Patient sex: F
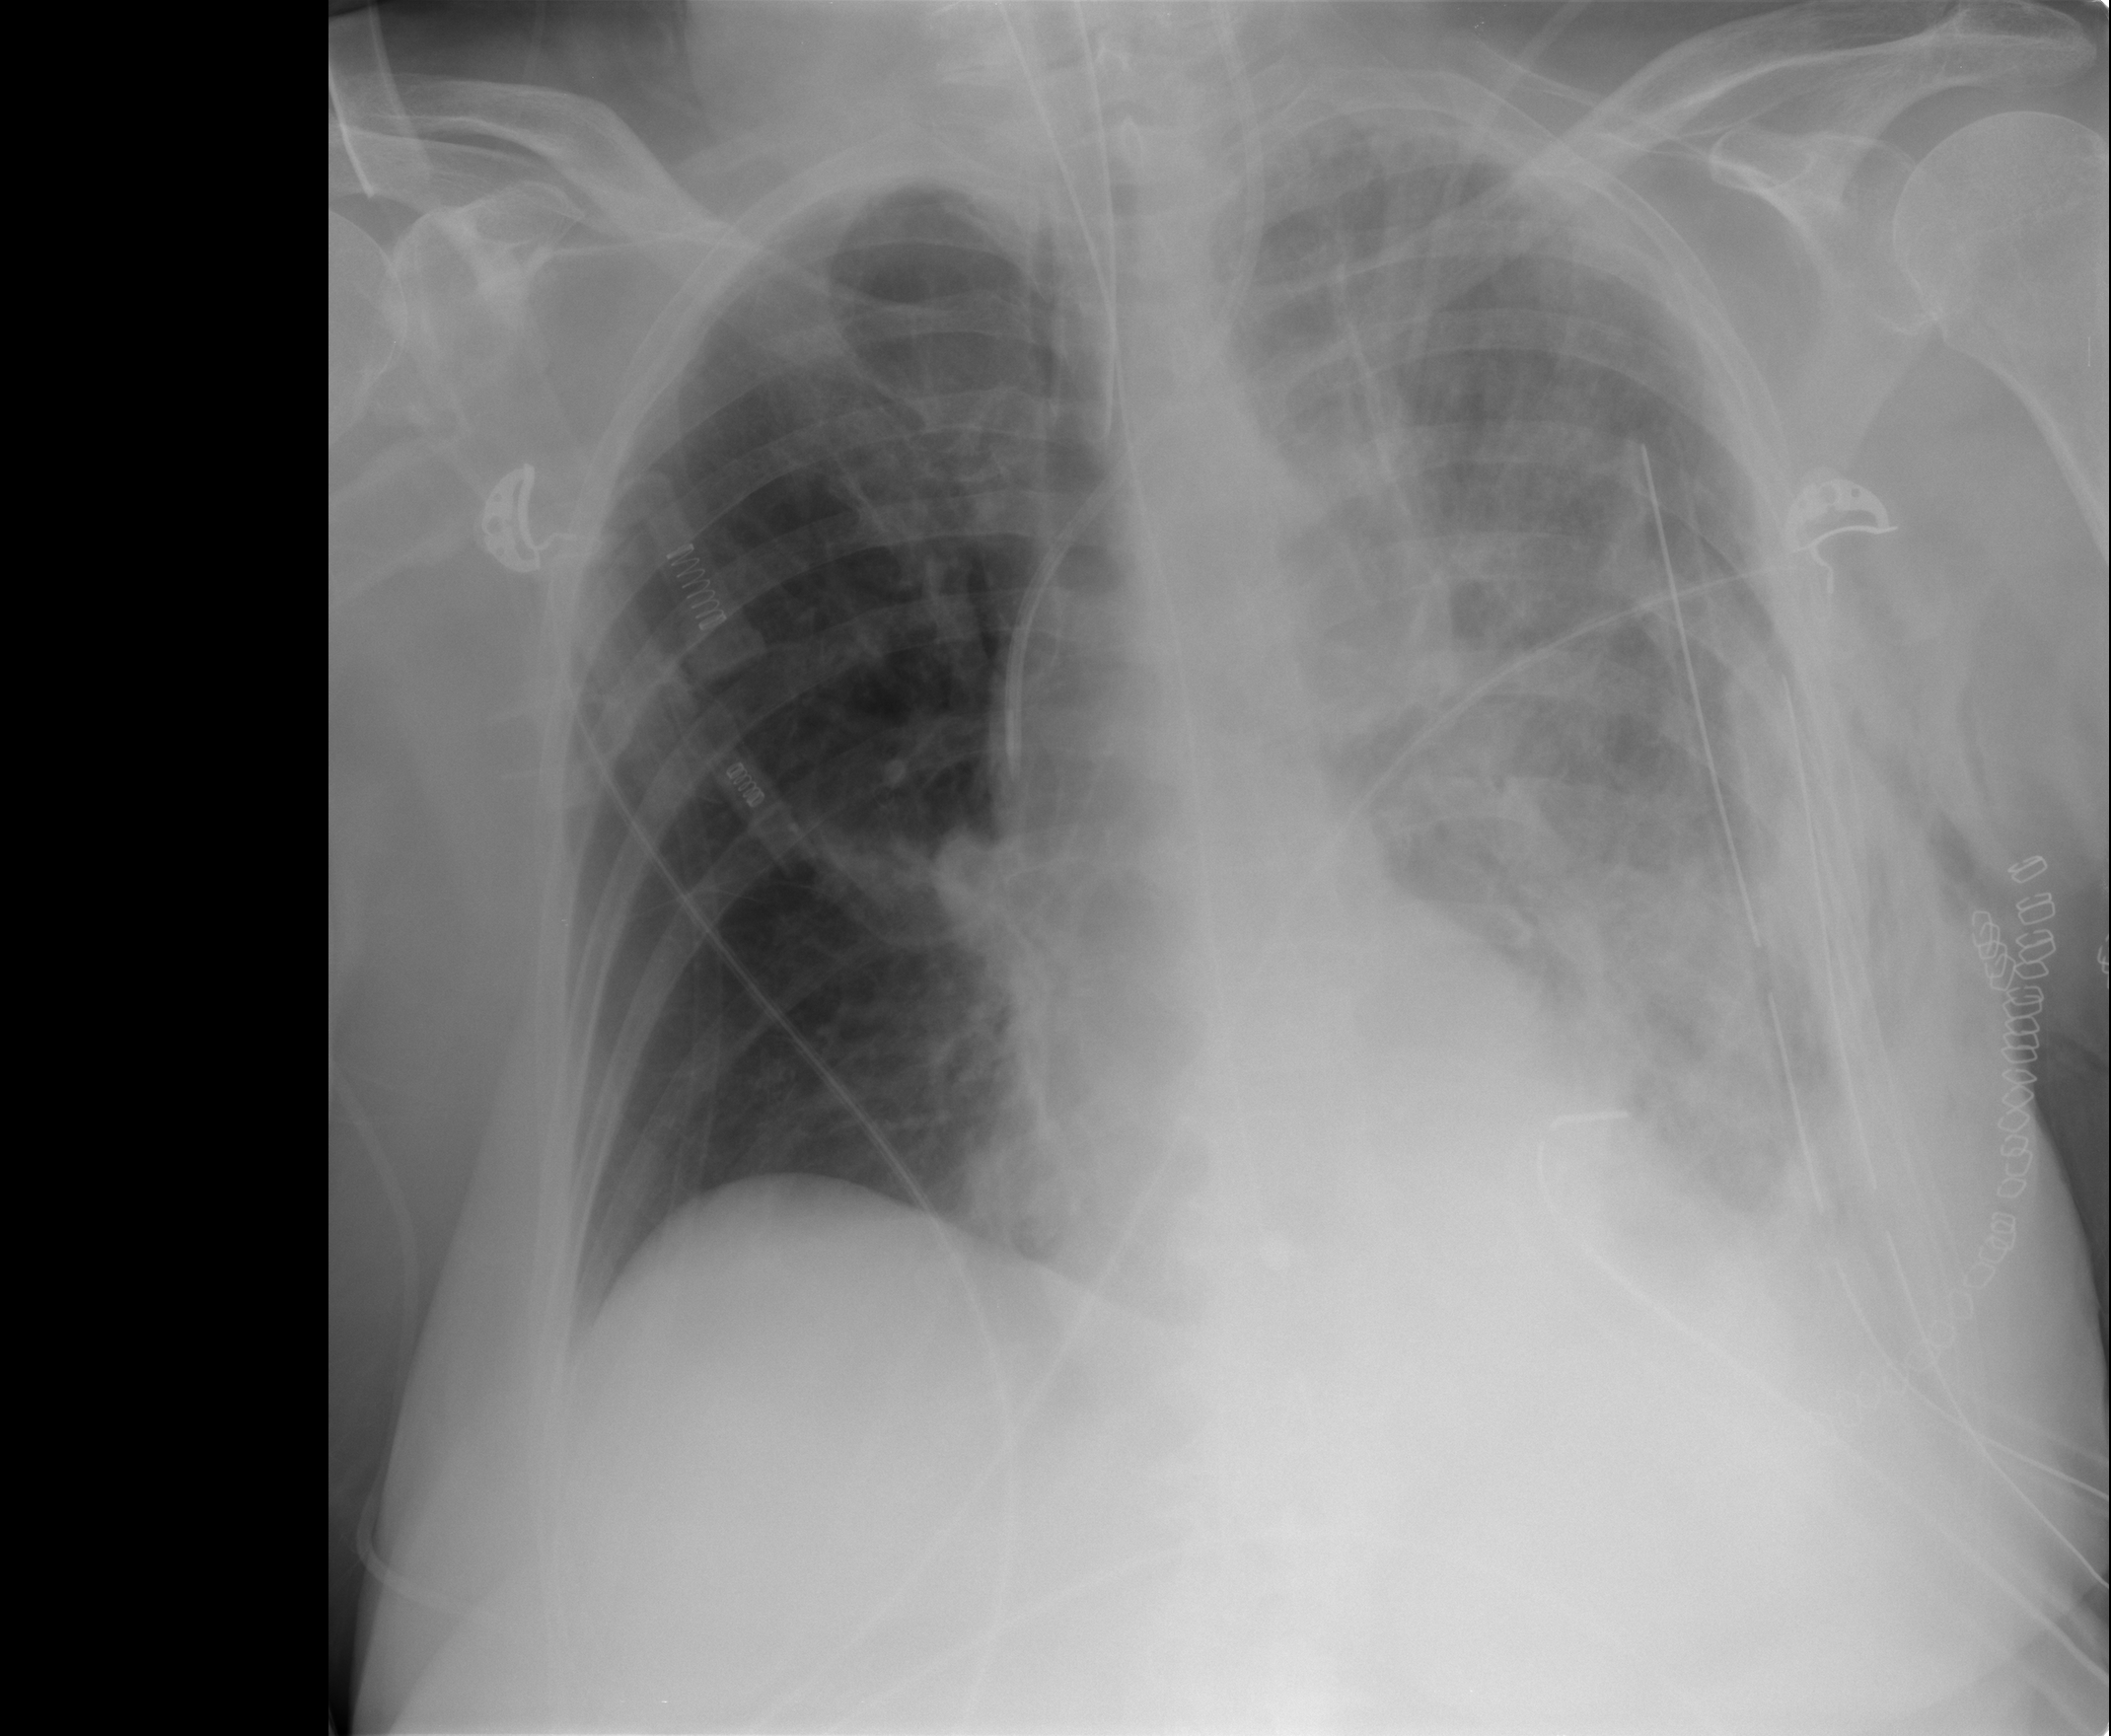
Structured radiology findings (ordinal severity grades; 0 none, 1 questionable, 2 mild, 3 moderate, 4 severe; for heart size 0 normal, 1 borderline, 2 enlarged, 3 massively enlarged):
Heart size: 0
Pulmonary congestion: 0
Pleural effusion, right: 0
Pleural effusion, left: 2
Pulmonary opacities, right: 0
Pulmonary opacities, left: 0
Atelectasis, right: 0
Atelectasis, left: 2